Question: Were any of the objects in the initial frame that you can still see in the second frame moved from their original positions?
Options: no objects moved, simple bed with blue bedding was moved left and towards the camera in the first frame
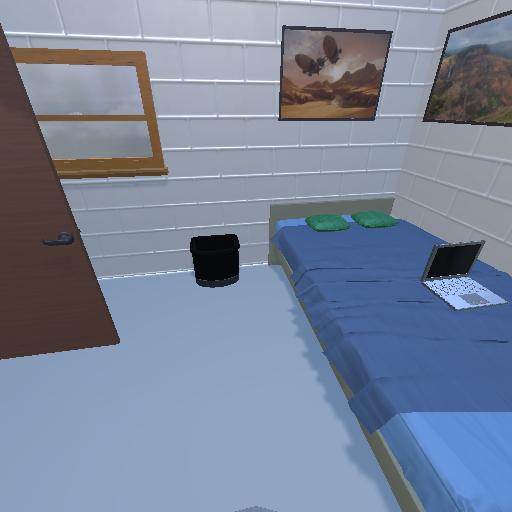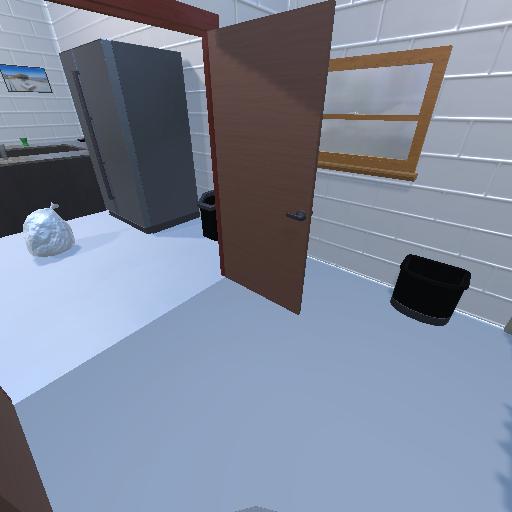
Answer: no objects moved